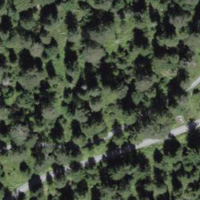
EUNIS habitat code: 43
Species observed at this site:
Epipactis atrorubens